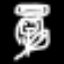
Label: angel